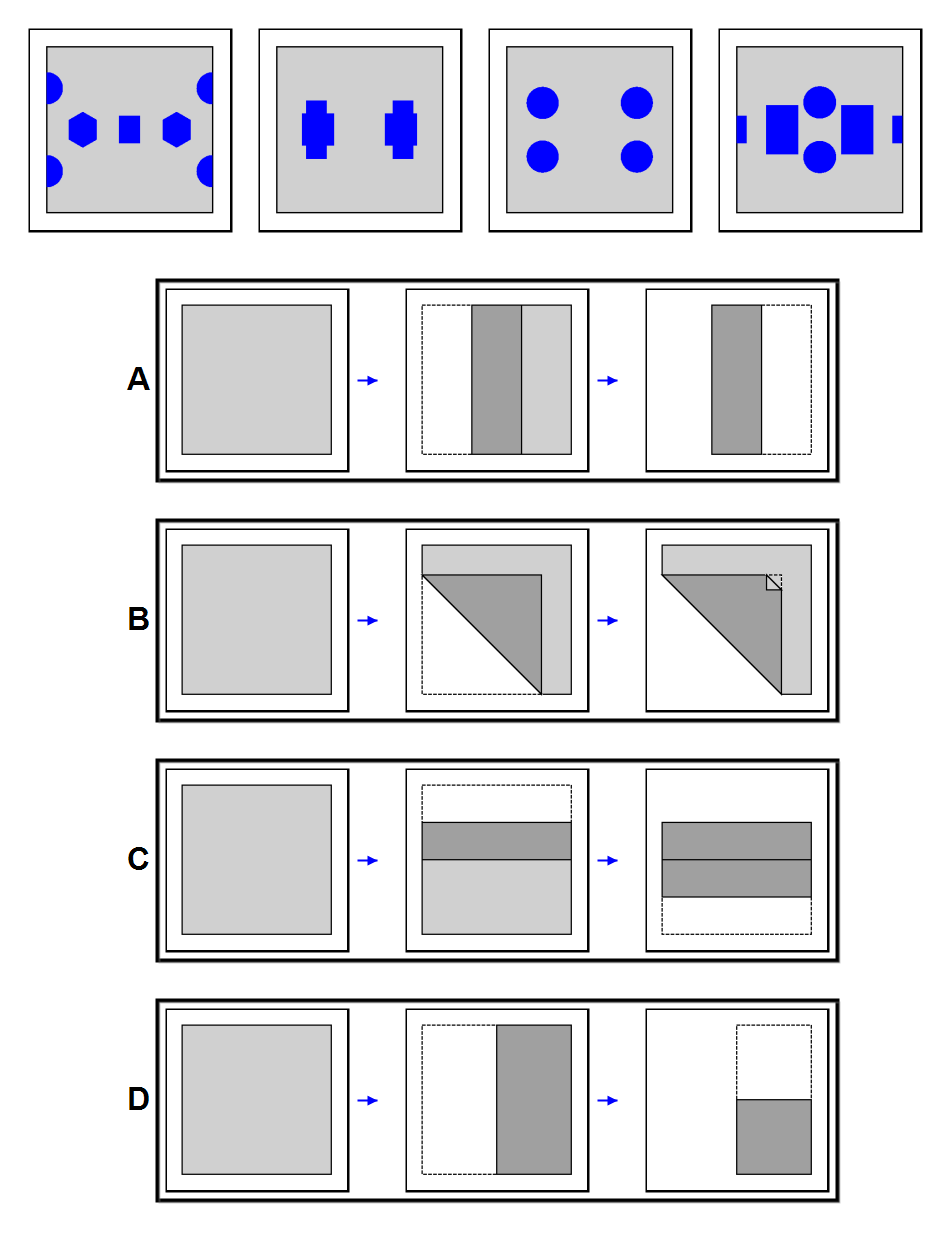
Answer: D